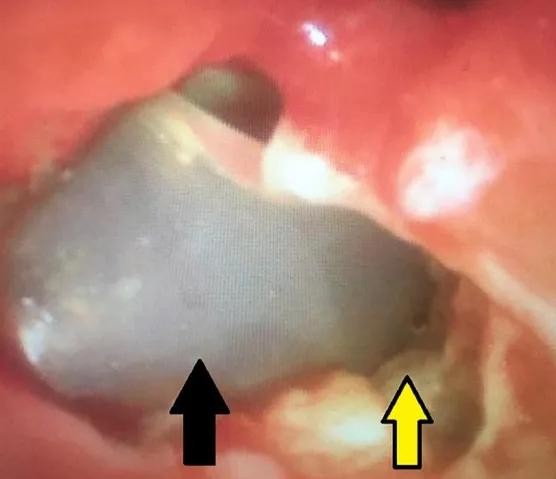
Fiber optic bronchoscopy revealing chest tube penetrating the bronchus intermedius; Yellow arrow demonstrating the point of entry of the chest tube into the right bronchus intermedius, at the origin of the middle and lower right lobe. (Black arrow).
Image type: endoscopy (airway_endoscopy)